Field crop: maize
Growth stage: 2
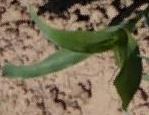
Species: maize